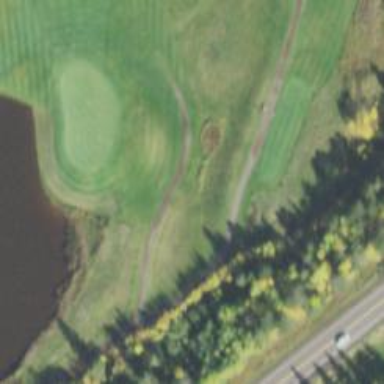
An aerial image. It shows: Pathway for golfing.